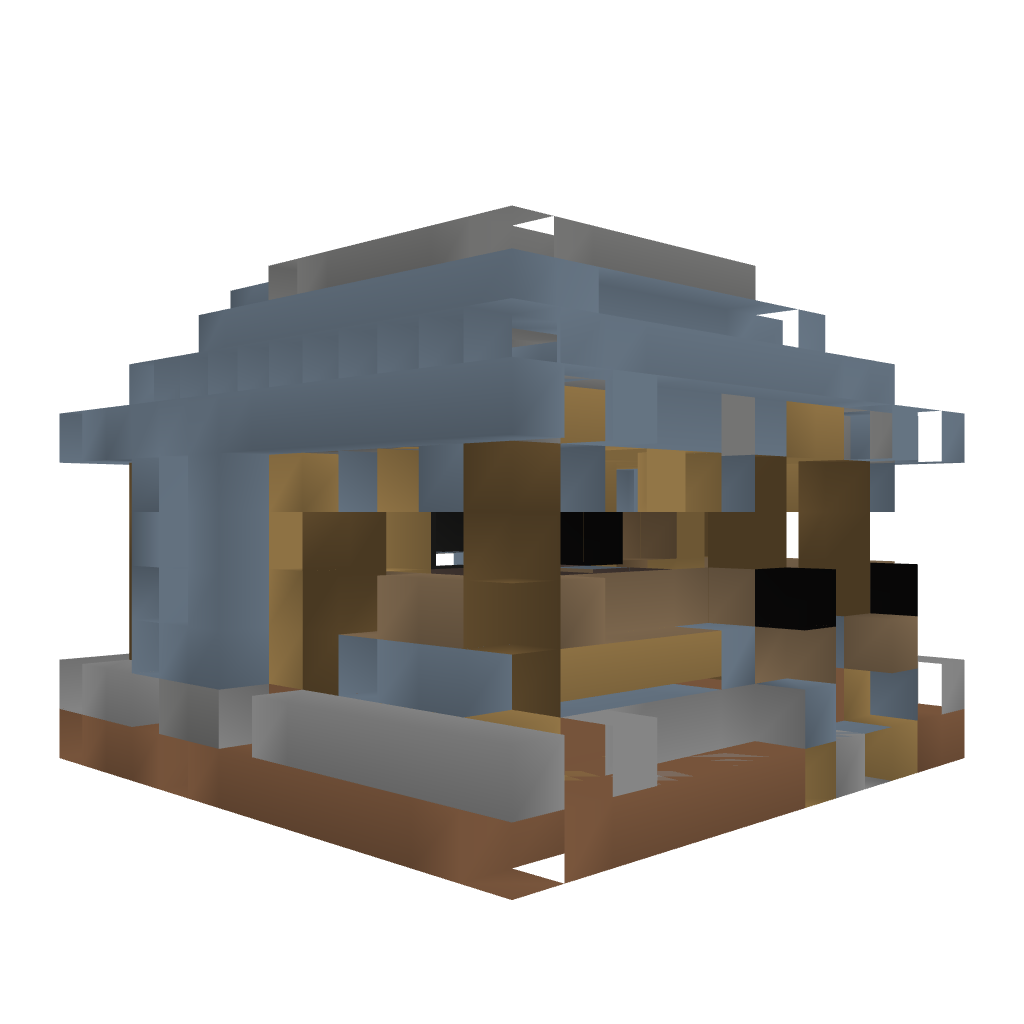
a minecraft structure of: Starter House